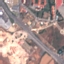
Label: Highway